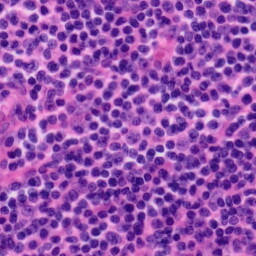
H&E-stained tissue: Tonsil